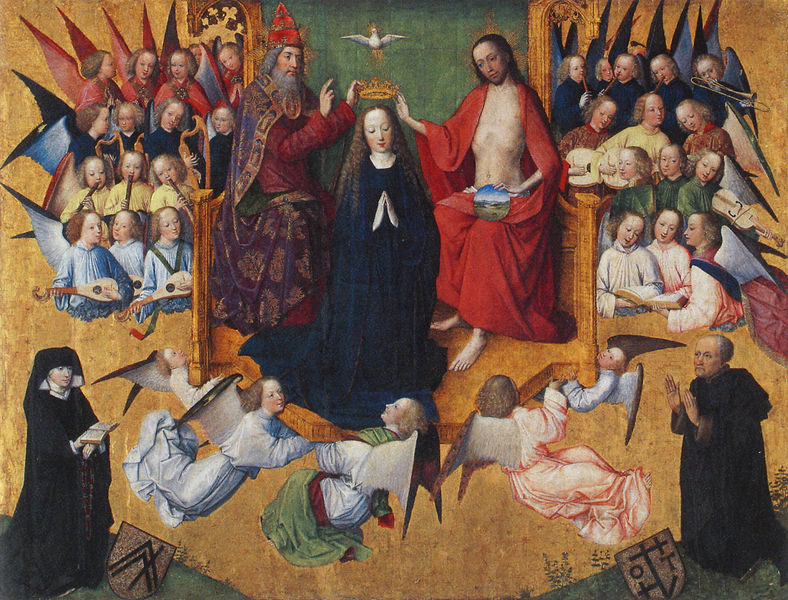
Titel: Krönung Mariae
Künstler: Meister der Lyversberg- Passion
Schlagwörter: blau, flügel, gemälde, braun, frau, rot, bibel, taube, gold, gitarre, musik, krone, engel, könig, papst, thron, kloster, schilder, nonne, beten, gebet, wappen, christus, jesus, krönung, chor, mönch, geistliche, tiara, laute, harfe, putten, maria, magdalena, flöten, goldgrund, josef, gottesmutter, marienkrönung, stifter, nonnen, heiliger geist, gottvater, giotto, engelschor, cherubim, kerubim, cäcilie, cäcilia, jsef